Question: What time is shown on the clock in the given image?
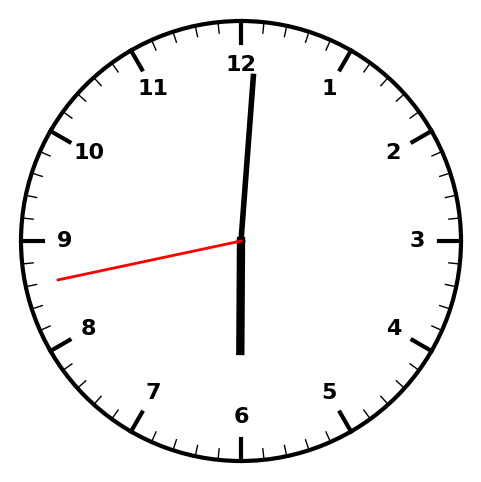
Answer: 06:00:43